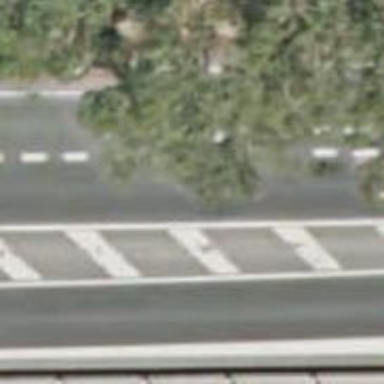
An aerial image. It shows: Trunk highway.